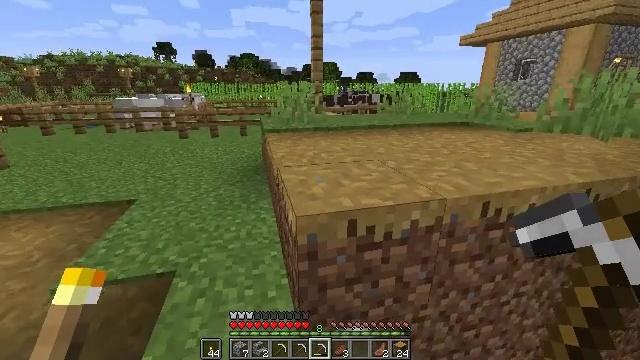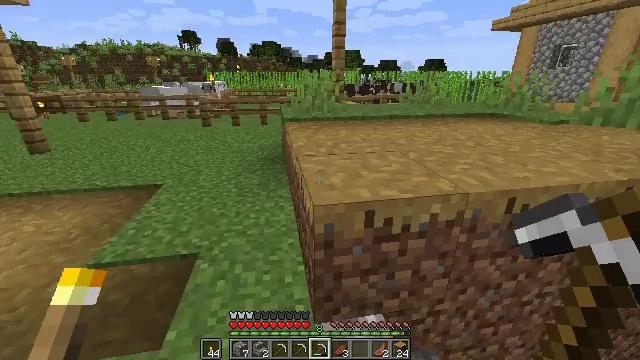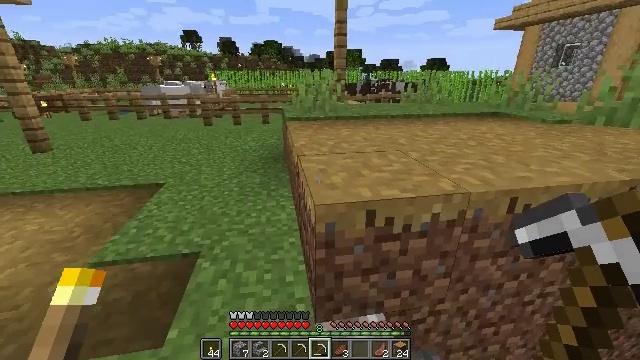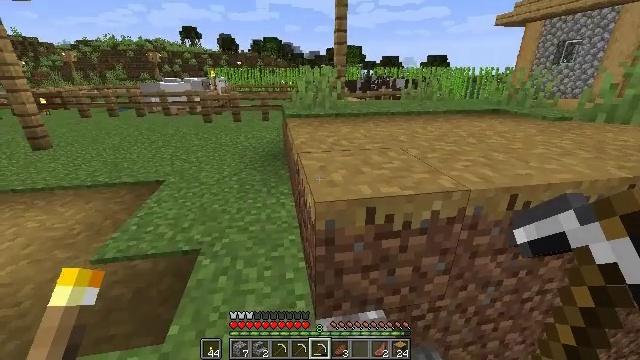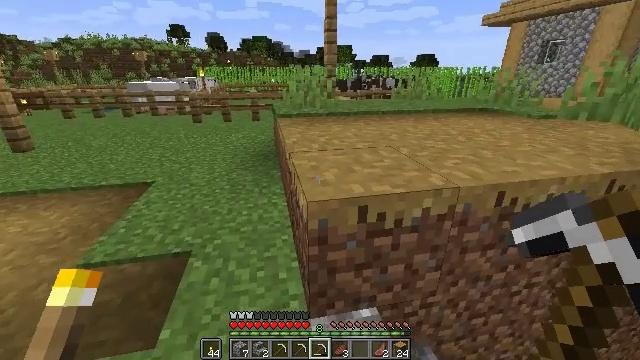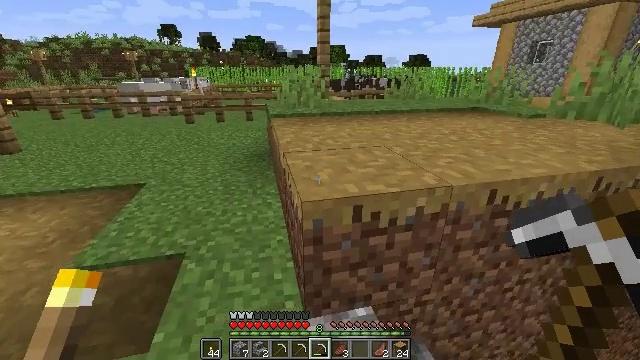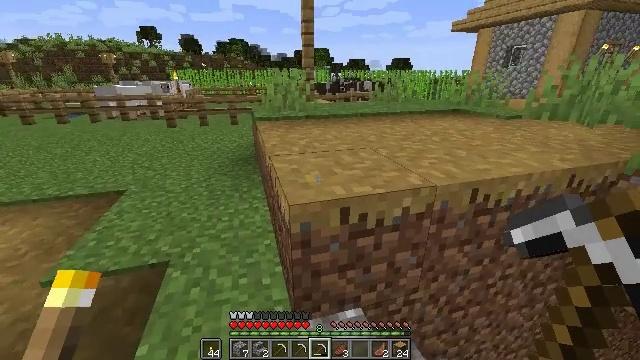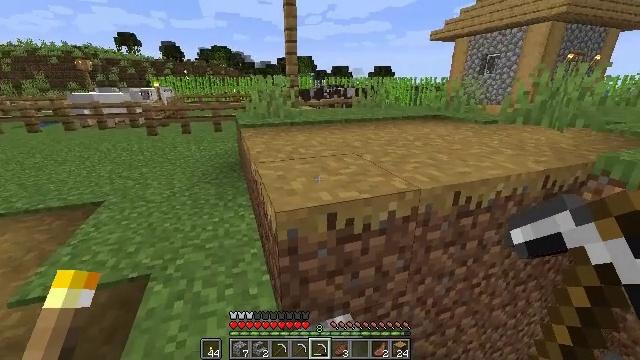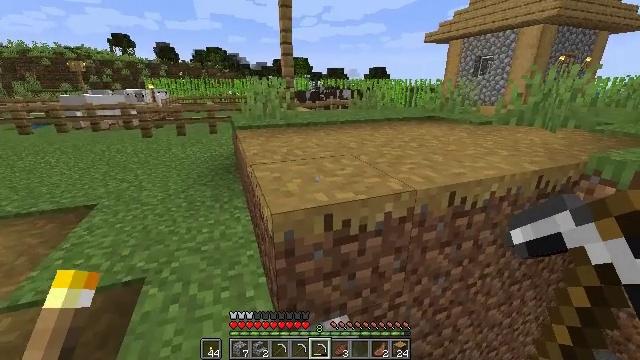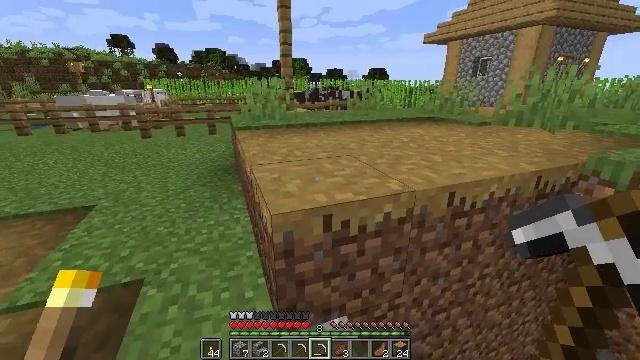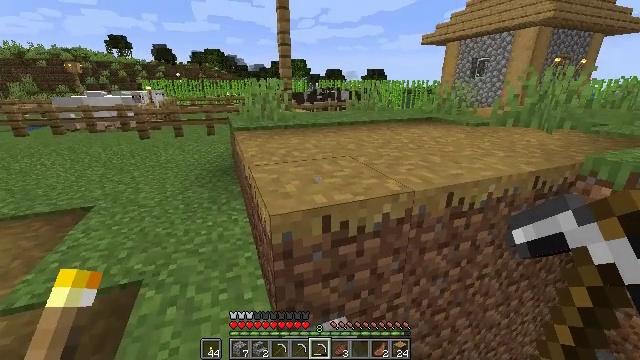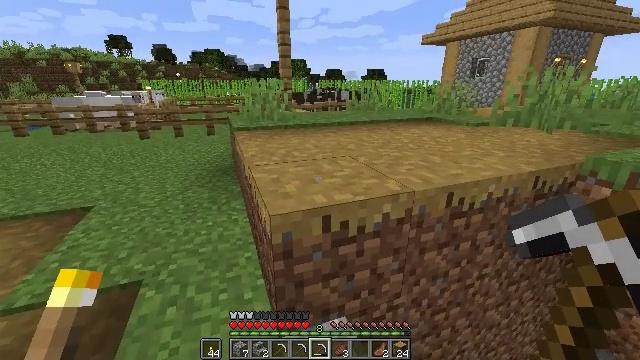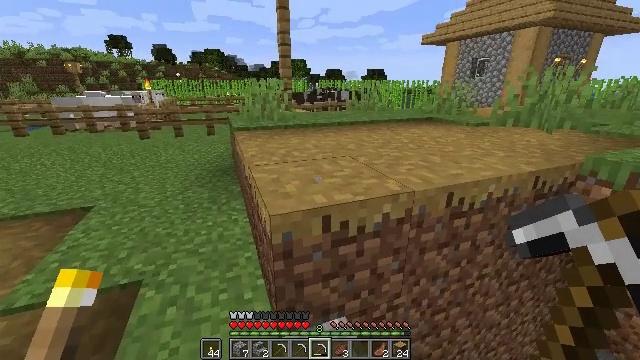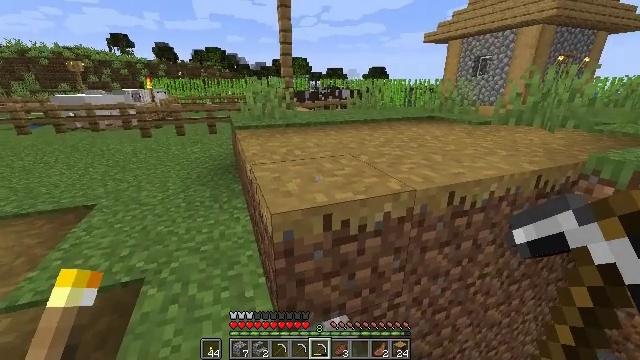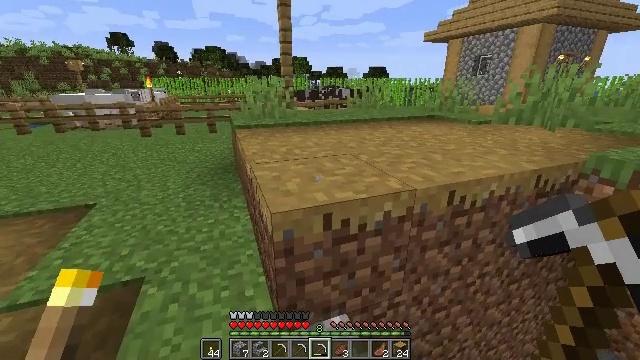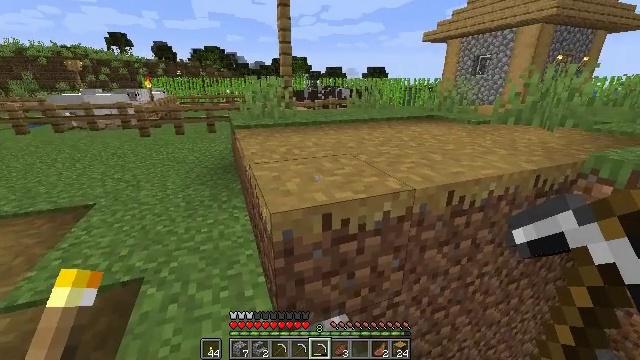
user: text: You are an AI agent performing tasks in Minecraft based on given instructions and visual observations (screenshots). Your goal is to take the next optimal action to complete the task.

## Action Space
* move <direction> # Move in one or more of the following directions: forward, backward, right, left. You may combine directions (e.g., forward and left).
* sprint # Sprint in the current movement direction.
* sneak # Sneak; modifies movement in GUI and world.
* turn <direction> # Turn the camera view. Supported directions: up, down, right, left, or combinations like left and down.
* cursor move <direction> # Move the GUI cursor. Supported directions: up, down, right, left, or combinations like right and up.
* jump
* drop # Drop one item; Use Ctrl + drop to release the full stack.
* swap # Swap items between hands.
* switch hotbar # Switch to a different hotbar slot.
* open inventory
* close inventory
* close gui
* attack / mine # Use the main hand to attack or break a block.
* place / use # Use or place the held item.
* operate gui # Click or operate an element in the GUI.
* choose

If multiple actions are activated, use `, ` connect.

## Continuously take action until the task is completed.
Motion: motion action
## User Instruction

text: Mine the grass path to create a new path.
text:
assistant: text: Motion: turn left and down
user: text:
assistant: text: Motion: no_op
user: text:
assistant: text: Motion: no_op
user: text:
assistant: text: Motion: turn right
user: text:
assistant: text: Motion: turn right
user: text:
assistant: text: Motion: turn right
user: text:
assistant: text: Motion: turn right and up
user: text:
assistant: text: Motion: no_op
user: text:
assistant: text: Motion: no_op
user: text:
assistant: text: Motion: no_op
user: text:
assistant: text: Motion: no_op
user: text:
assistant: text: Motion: no_op
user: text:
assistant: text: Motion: use / place
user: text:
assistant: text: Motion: use / place
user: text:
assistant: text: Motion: use / place
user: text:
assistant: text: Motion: no_op
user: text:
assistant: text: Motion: turn right
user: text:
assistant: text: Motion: turn right
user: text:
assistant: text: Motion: turn right
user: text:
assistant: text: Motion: no_op
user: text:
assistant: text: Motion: no_op
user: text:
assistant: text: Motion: no_op
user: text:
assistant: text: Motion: turn left
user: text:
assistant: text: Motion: turn left
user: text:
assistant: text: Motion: turn left
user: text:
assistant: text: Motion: no_op
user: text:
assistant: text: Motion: no_op
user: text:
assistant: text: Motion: no_op
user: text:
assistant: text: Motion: no_op
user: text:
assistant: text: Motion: use / place